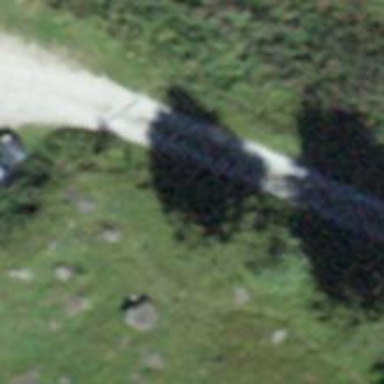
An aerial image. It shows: Needle-leaved tree in natural setting.